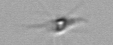
Label: Calciopappus